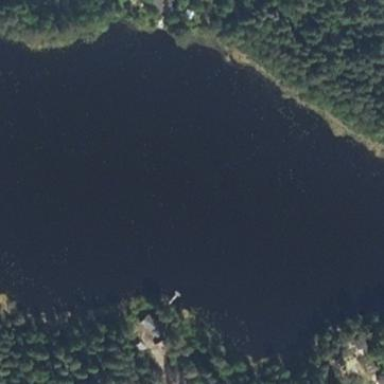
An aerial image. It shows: Beautiful lake surrounded by nature.